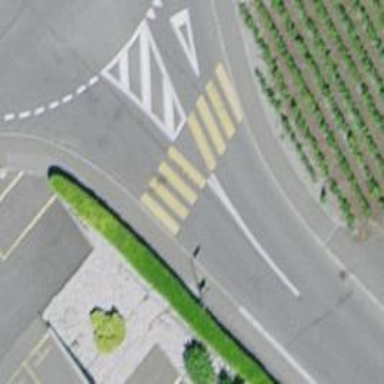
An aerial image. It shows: Uncontrolled zebra crossing on the road.